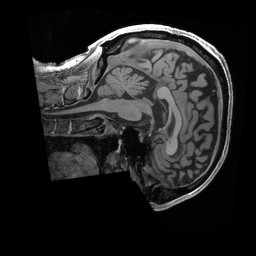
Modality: T1w
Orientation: sagittal
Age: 67
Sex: male
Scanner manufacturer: siemens
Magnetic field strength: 3 T
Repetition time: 2.4 s
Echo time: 0.00228 s